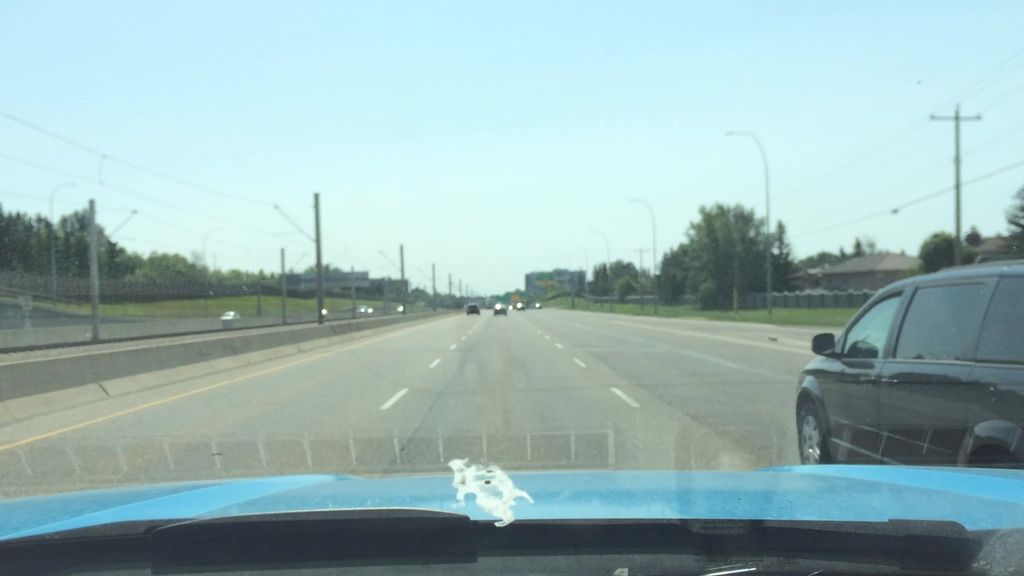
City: calgary